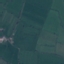
Land use / land cover class: Pasture